Field crop: maize
Growth stage: 1
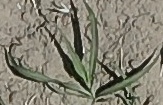
Species: sorghum